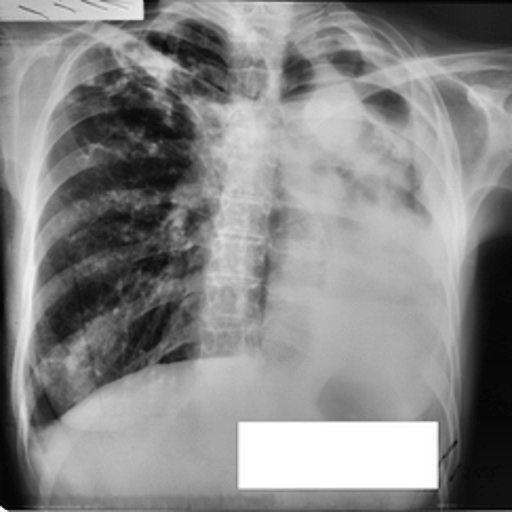
Finding: TUBERCULOSIS